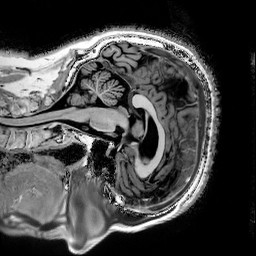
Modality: T1w
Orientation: sagittal
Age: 67
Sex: male
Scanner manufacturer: siemens
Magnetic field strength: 3 T
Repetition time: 5 s
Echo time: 0.00298 s